Field crop: maize
Growth stage: 1
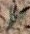
Species: atriplex